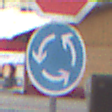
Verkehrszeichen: Kreisverkehr
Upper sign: Stop
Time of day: MorningAfternoon
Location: Outdoor (Urban)
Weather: Overcast
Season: NotSpecified
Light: Natural